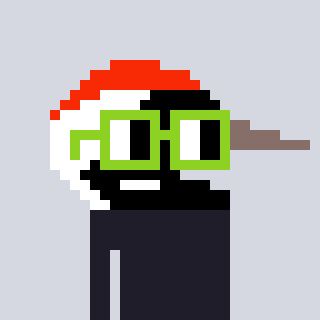
a pixel art character with square light green glasses, a crane-shaped head and a magenta-colored body on a cool background